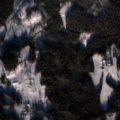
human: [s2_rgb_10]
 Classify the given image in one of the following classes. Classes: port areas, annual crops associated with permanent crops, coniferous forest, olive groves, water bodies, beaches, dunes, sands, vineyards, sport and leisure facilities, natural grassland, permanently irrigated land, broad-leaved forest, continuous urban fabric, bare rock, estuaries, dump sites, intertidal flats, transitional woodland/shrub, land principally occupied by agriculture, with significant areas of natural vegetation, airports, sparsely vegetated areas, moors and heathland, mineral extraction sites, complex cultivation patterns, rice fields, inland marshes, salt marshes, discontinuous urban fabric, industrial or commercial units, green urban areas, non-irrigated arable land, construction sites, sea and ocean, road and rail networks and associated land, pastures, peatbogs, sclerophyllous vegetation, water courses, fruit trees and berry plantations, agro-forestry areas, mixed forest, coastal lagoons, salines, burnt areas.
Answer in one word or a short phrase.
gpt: coniferous forest, mixed forest, transitional woodland/shrub